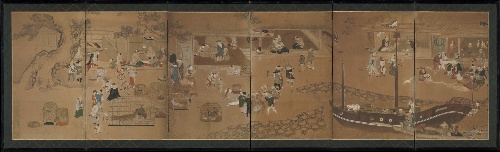
Title: 異国人交易図屏風|Foreign Merchants in Japanese Trade Port
Date: early 19th century
Object type: Screen
Classification: Paintings
Medium: Six-panel folding screen; ink and color on paper
Culture: Japan
Period: Edo period (1615–1868)
Dimensions: Image: 27 5/8 in. × 8 ft. 7 7/8 in. (70.2 × 263.8 cm)
Overall: 33 in. × 9 ft. 1 in. (83.8 × 276.9 cm)
Department: Asian Art
Credit line: Rogers Fund, 1957
Accession year: 1957
Repository: Metropolitan Museum of Art, New York, NY
Tags: Peacocks|Roosters|Merchants|Boats